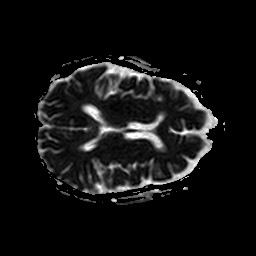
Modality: ADC
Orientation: axial
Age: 76
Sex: female
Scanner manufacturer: philips
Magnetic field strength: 1.5 T
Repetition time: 4.824 s
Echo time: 0.07764 s